Field crop: maize
Growth stage: 2
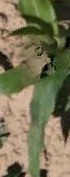
Species: maize